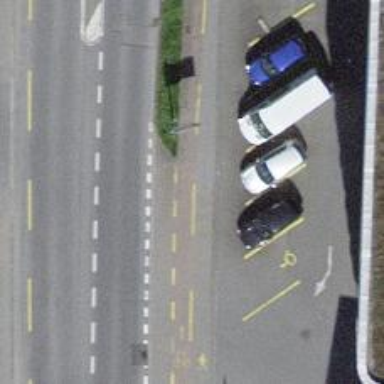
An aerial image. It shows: Cycleway.